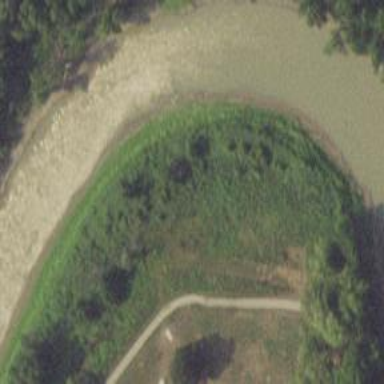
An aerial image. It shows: Disc golf basket.